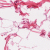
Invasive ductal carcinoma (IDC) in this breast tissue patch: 0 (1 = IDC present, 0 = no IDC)